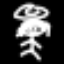
Label: angel